Interaction volume radius: 5 \u00c5
Interaction volume height: 20 \u00c5
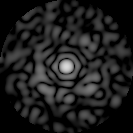
Disorder parameter: 0.8739